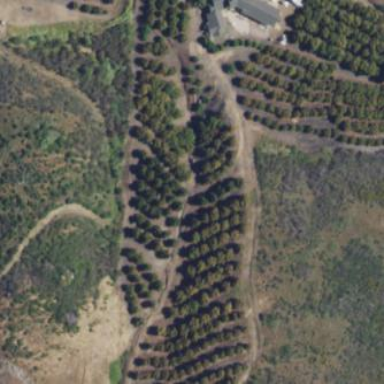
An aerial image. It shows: Orchard.